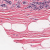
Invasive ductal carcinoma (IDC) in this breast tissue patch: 0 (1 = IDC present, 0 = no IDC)